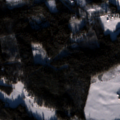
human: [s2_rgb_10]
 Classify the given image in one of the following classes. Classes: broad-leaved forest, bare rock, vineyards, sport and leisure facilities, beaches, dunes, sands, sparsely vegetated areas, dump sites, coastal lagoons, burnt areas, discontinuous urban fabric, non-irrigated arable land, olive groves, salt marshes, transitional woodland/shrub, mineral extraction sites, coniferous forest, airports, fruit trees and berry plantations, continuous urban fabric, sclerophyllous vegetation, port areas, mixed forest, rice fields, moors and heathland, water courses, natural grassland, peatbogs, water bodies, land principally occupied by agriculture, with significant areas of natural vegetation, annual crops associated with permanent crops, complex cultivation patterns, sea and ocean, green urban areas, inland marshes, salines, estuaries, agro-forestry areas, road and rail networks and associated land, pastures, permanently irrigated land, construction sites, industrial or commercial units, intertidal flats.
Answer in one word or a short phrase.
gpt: non-irrigated arable land, land principally occupied by agriculture, with significant areas of natural vegetation, coniferous forest, mixed forest